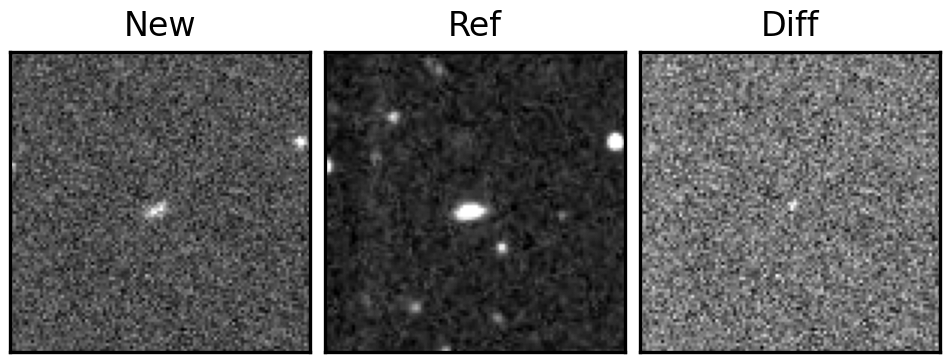
Label: real